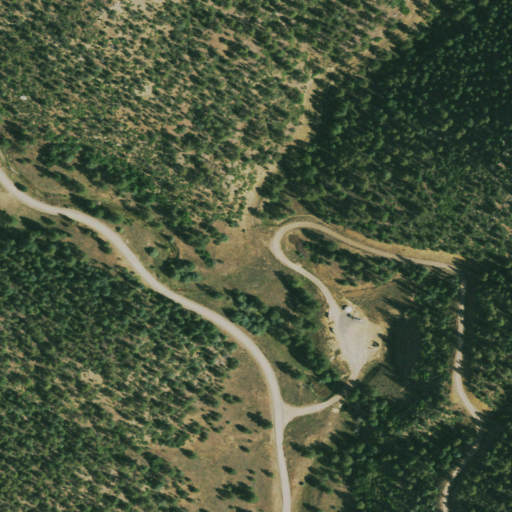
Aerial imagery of valley in Colorado named Snake Canyon containing shrub, evergreen forest, deciduous forest, grassland, woody wetlands, herbaceous wetlands, and open development